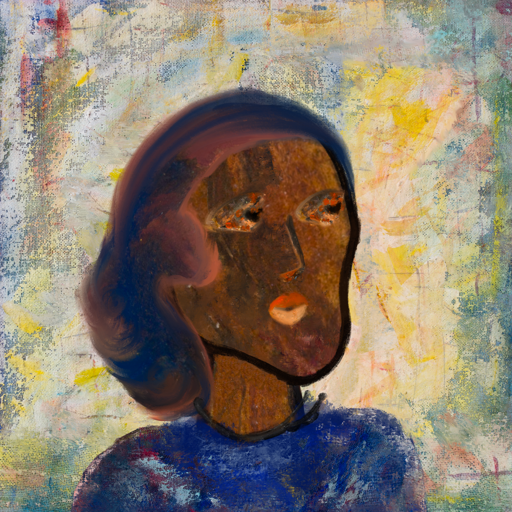
Background: Irani, Head And Neck Side: Mosgoul, Face Side: Gypsy_Queen, Bust: Irani, Hair Side: Mother_And_Son_Son, Head Accessory: Blank, Second Necklace: Blank, Necklace: Orphan, Baby: Blank